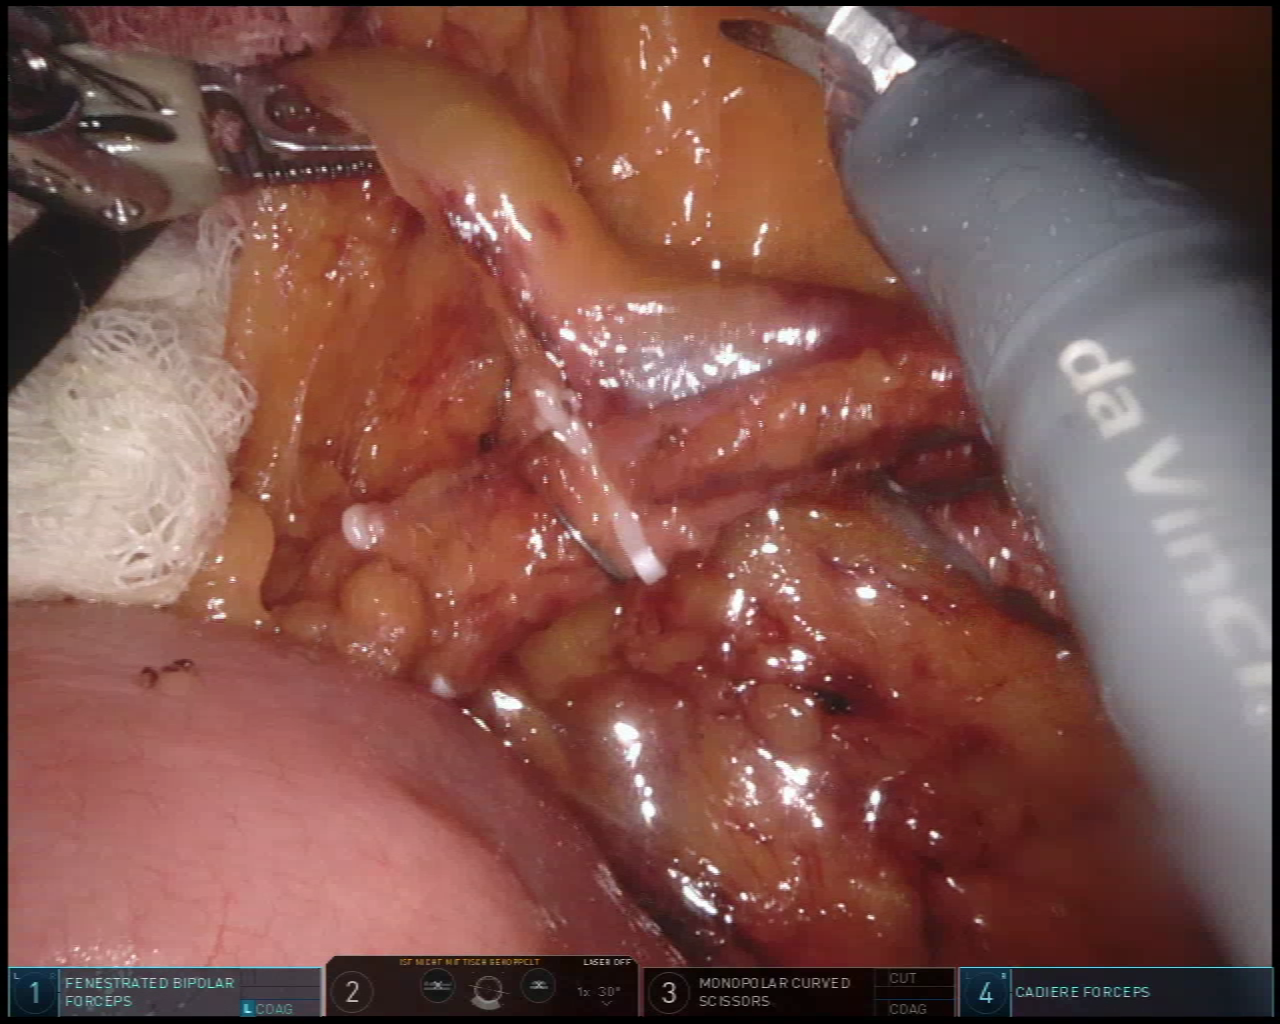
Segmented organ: intestinal_veins
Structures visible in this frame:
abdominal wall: no
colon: no
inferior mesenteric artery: no
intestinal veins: yes
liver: no
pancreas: no
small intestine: yes
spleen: no
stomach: no
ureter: no
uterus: no
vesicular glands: no